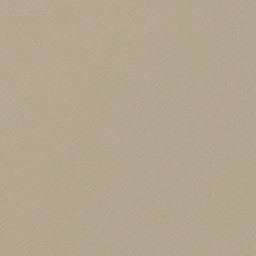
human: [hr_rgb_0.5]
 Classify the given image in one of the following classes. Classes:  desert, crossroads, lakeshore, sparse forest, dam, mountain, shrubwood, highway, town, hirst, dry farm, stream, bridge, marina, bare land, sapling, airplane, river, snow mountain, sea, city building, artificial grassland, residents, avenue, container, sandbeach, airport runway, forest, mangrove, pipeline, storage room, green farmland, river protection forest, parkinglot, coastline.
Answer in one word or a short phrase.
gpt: desert